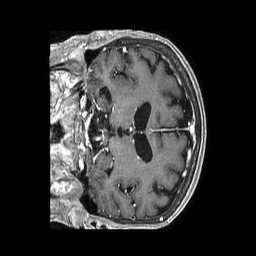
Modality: T1w
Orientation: coronal
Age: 79
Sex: female
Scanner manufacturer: philips
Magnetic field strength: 1.5 T
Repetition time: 0.007703 s
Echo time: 0.003513 s